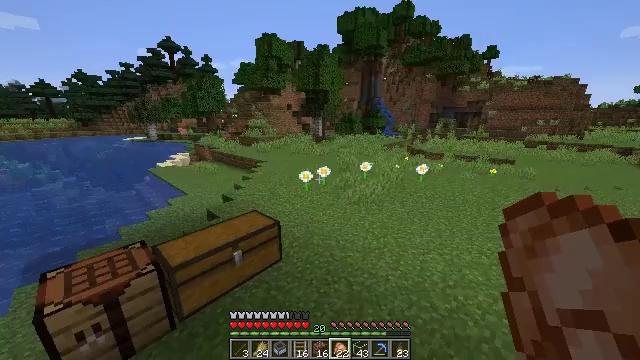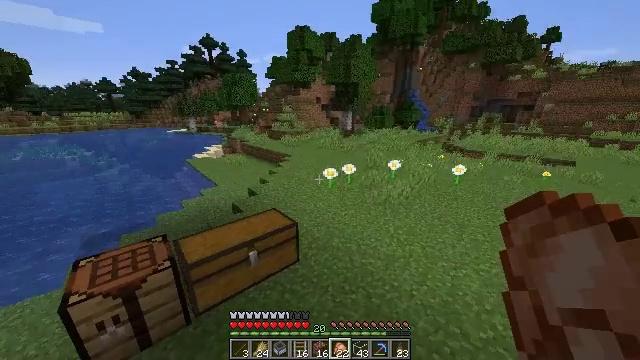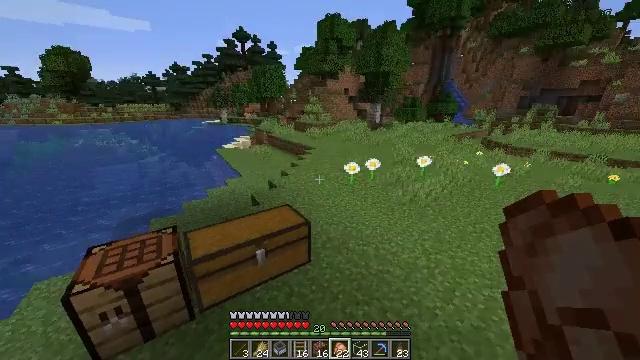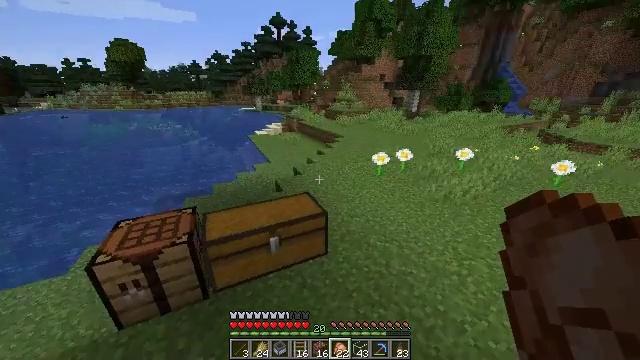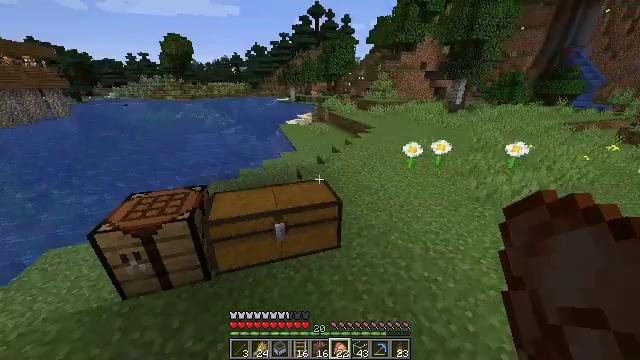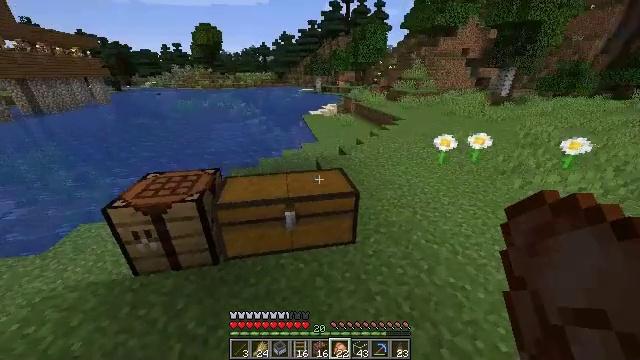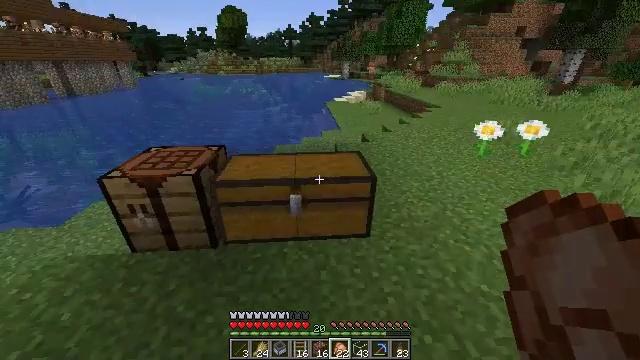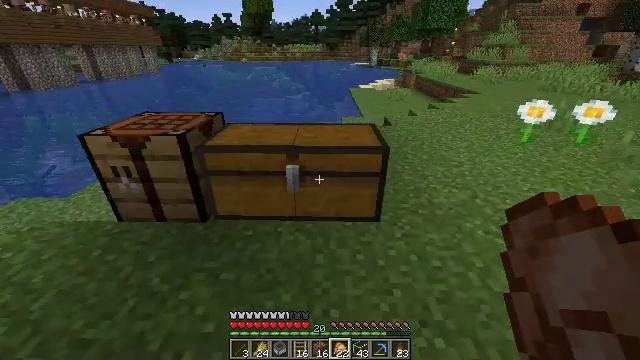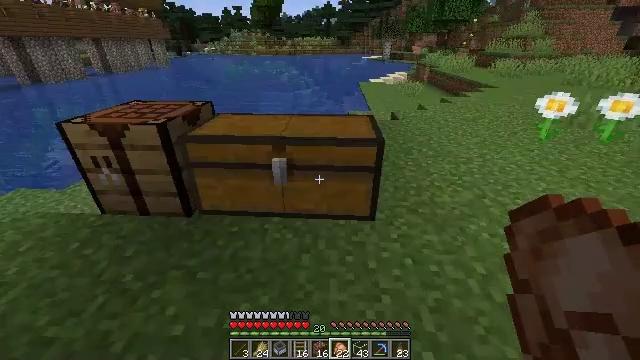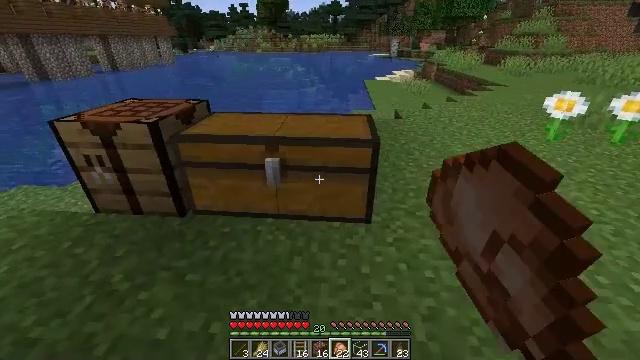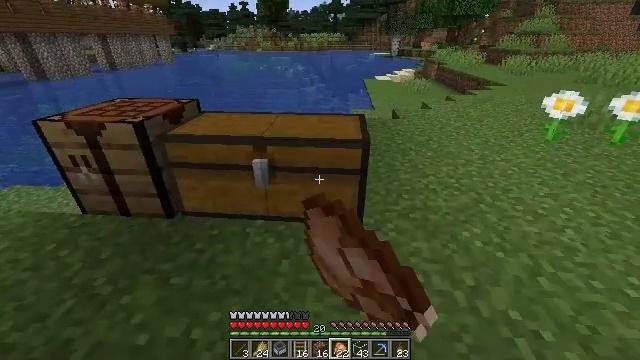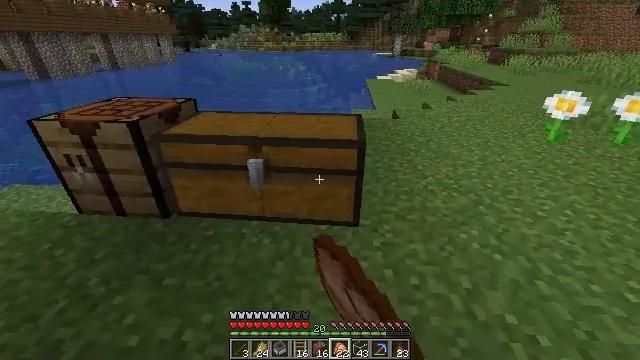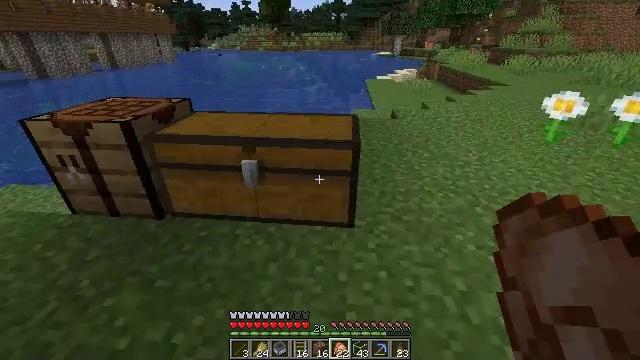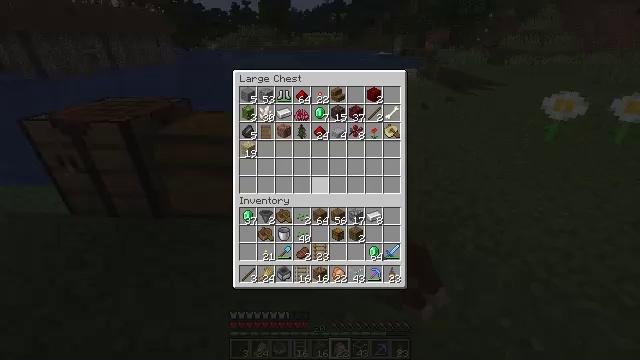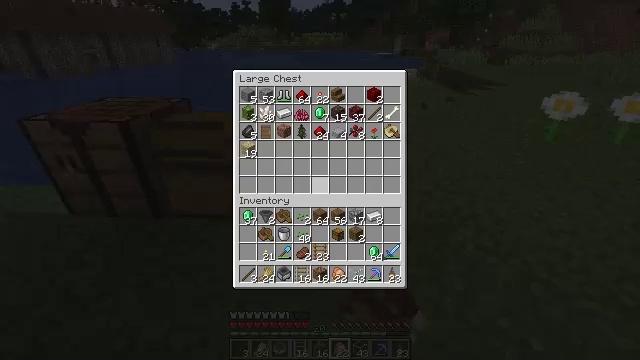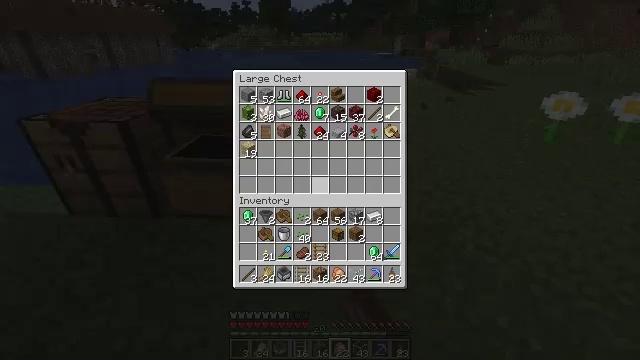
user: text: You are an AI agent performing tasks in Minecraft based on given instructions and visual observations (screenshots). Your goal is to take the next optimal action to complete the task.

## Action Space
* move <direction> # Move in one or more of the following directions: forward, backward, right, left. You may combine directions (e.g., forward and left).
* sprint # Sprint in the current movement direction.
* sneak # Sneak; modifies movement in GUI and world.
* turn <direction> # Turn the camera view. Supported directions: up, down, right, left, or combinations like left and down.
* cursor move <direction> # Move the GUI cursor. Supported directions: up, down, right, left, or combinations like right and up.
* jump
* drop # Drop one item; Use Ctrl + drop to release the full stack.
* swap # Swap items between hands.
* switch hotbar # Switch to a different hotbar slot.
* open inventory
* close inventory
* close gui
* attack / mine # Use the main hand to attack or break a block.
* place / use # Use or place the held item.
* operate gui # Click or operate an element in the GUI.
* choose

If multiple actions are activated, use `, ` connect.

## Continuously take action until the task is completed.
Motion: motion action
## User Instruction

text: Create an observer using the crafting table.
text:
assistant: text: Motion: move forward, turn left and down, jump
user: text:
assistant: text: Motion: move forward, turn left and down
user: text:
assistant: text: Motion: move forward, turn left and down
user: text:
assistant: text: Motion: turn left and down
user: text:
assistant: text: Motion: turn left and down
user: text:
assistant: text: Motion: turn left and down
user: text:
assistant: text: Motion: turn left and down
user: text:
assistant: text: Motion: turn left, use / place
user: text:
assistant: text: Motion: turn left, use / place
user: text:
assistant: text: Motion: use / place
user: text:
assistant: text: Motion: use / place
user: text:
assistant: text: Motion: use / place
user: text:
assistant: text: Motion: choose, open gui
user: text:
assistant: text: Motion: no_op
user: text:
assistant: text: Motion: no_op
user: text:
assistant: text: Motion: no_op
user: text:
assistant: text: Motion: no_op
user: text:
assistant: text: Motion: no_op
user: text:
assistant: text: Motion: no_op
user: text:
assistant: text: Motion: no_op
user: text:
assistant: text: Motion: no_op
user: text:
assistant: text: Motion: cursor move right
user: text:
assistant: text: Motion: cursor move right
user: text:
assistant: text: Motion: no_op
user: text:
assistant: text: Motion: no_op
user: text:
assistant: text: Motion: no_op
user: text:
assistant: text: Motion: no_op
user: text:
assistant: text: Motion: no_op
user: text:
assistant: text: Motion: no_op
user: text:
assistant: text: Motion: no_op